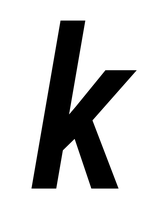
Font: Roboto-Italic_Condensed_Medium_Italic